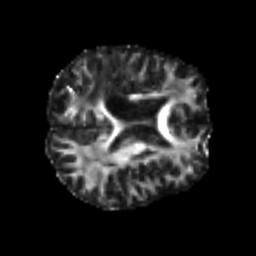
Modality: FA
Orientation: axial
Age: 45
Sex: male
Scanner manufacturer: siemens
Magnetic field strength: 3 T
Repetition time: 4.999 s
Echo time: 0.07946 s